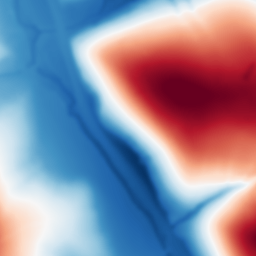
Category: multiscale
Decomposition family: dog_multiscale
Decomposition parameters: sigma_ratio: 2
n_scales: 6
base_sigma: 2
Upsampling method: bilinear
Upsampling parameters: scale: 2
Upsampling scale: 2